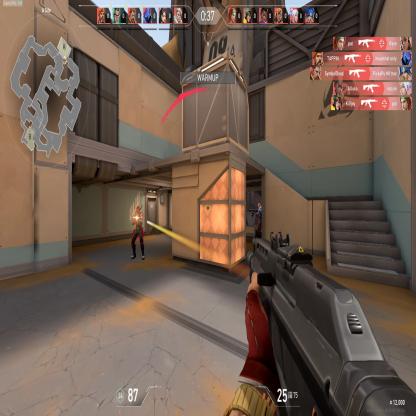
Label: enemy ; enemy